Question: I modified a minecraft-ish demo so you can jump around and place blocks. But the texture of the blocks I construct is smoothed and not pixelated for some reason.

The source I think is relevant:
'''
var textureDirt = THREE.ImageUtils.loadTexture( 'img/dirt.png' );
textureGrass.magFilter = THREE.NearestFilter;
textureGrass.minFilter = THREE.LinearMipMapLinearFilter;
var material = new THREE.MeshLambertMaterial( { map: textureDirt, ambient: 0xbbbbbb, vertexColors: THREE.VertexColors } );
var geometry = new THREE.CubeGeometry(1,1,1);
var mesh = new THREE.Mesh(geometry, material);
mesh.position.x = point[0];
mesh.position.y = point[1];
mesh.position.z = point[2];
// for physics
mesh.blockType = type;
world[point] = mesh;
scene.add(mesh);
'''
Live demo:
<URL>
The rest of the source:
<URL>
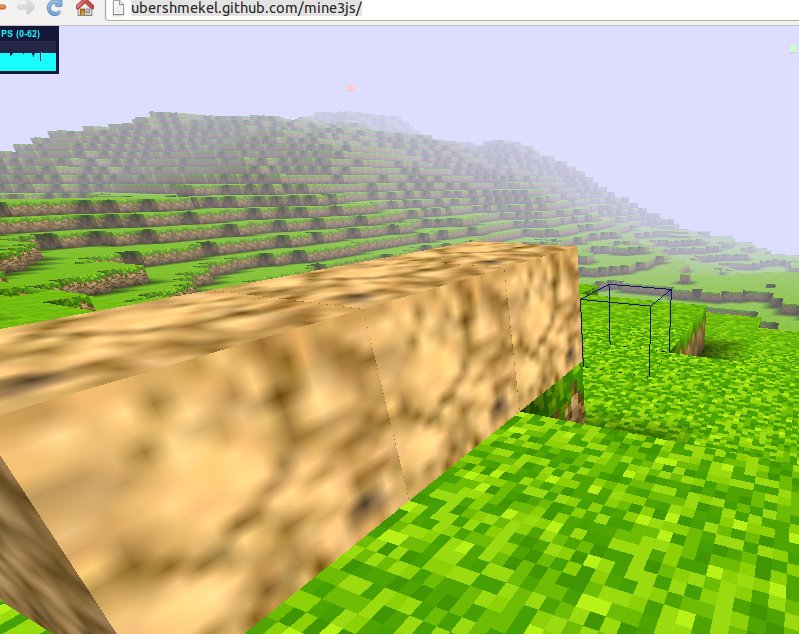
Answer: After reviewing the question, I found the bug. I didn't apply the filters to the dirt material
'''
textureGrass.magFilter = THREE.NearestFilter;
textureGrass.minFilter = THREE.LinearMipMapLinearFilter;
'''
Should have been
'''
textureDirt.magFilter = THREE.NearestFilter;
textureDirt.minFilter = THREE.LinearMipMapLinearFilter;
'''